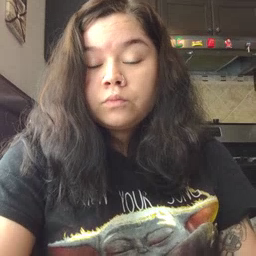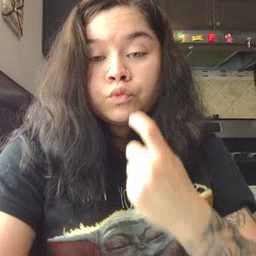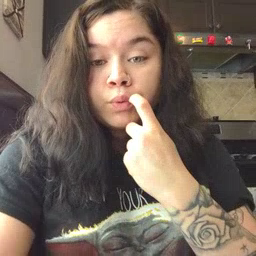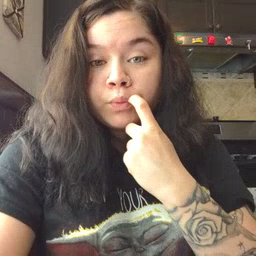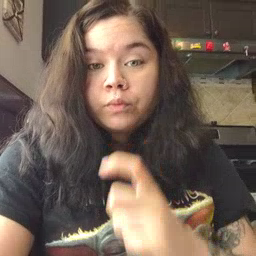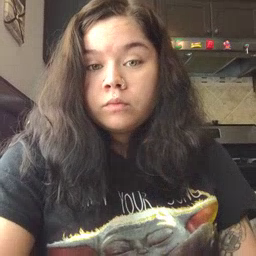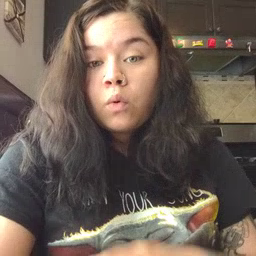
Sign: tooth